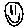
Label: smiley face